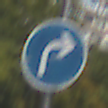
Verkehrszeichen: VorgeschriebeneFahrtrichtungRechts
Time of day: Midday
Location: Outdoor (Urban)
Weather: Clear
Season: NotSpecified
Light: Natural